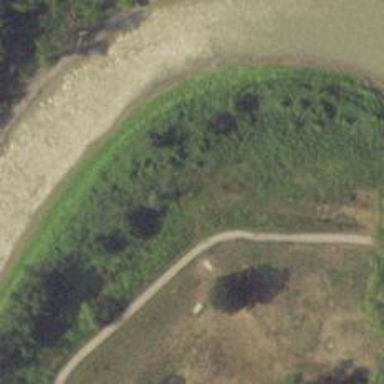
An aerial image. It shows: Disc golf hole.